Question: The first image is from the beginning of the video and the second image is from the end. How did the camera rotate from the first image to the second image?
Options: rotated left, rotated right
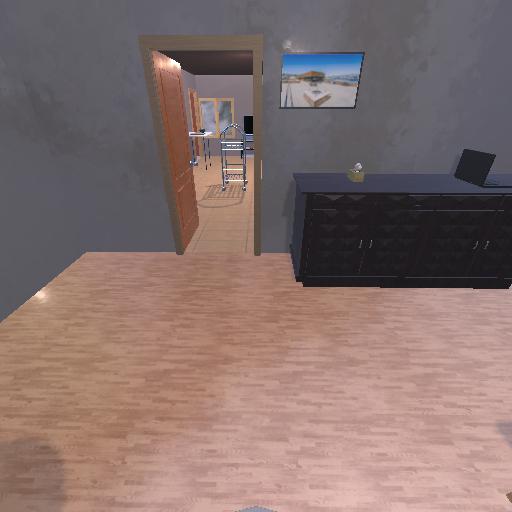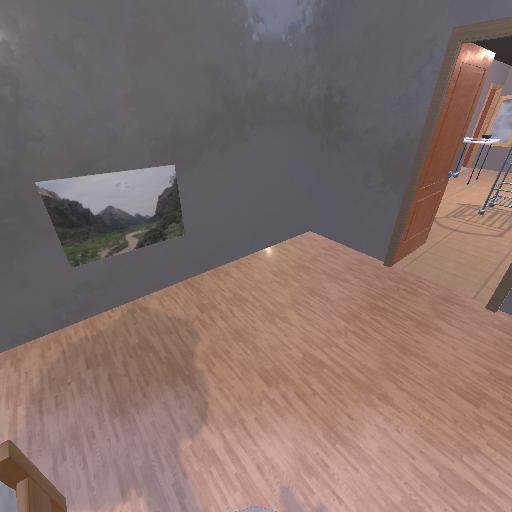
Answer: rotated left